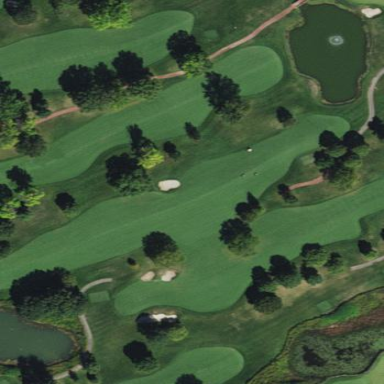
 part of golf course fairway. It is used for the sport of golf."